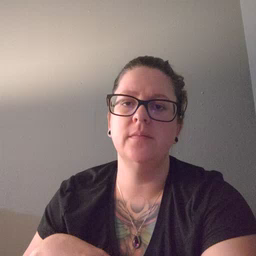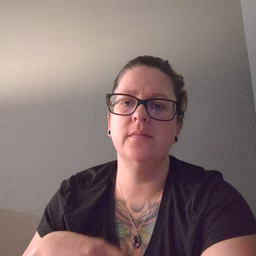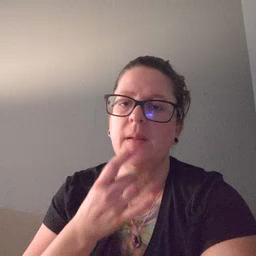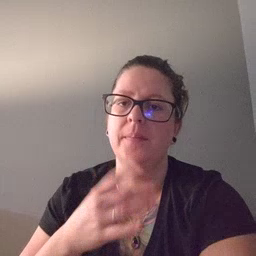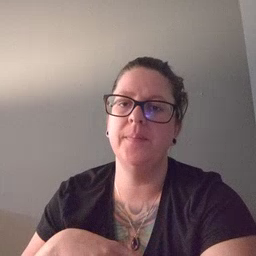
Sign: lamp